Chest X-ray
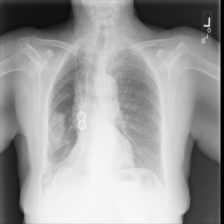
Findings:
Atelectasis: negative
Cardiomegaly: negative
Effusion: negative
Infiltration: positive
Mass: positive
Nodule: negative
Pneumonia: negative
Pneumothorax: negative
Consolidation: negative
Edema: negative
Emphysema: negative
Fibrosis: negative
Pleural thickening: negative
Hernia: negative